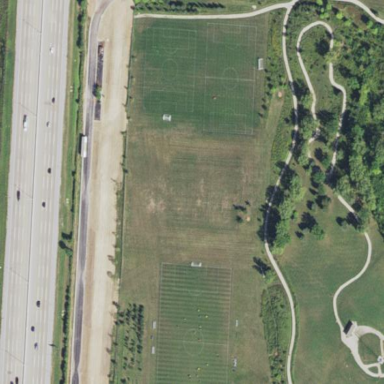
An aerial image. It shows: Soccer pitch for leisure land activities.